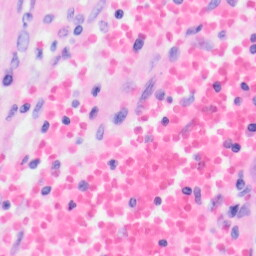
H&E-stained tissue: Kidney